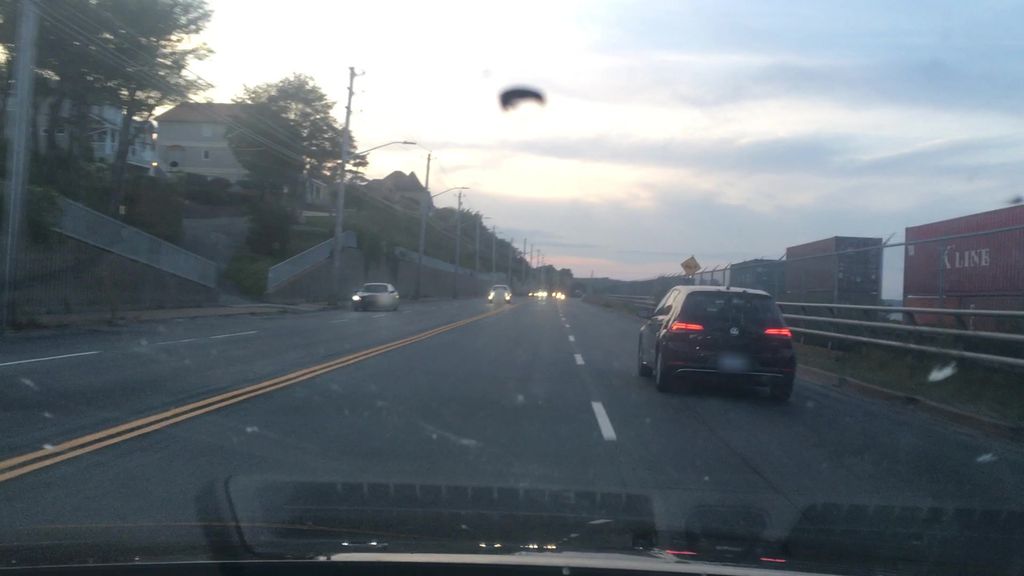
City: halifax